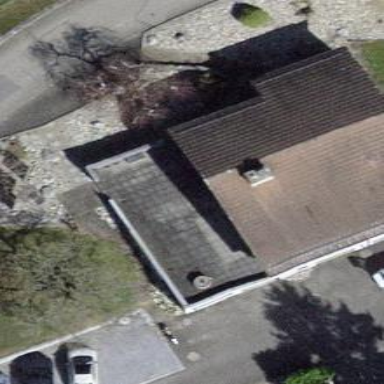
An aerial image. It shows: Building with tile roof.